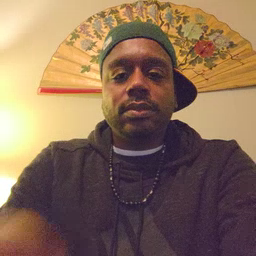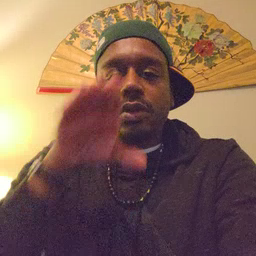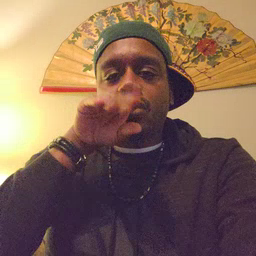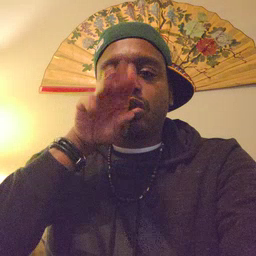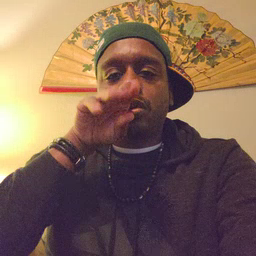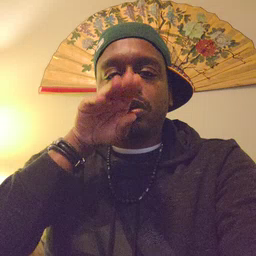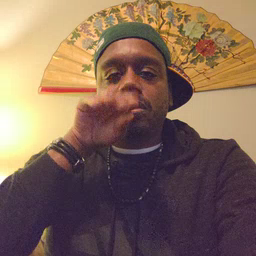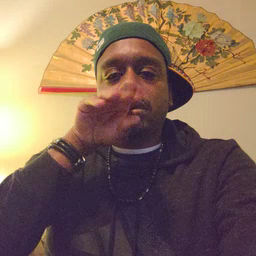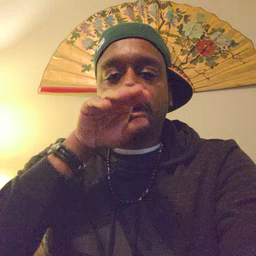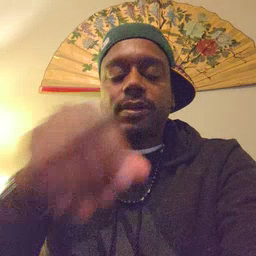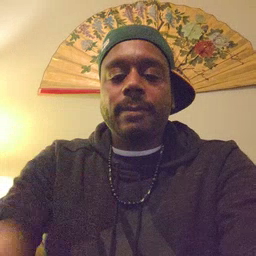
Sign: goose